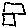
Label: house